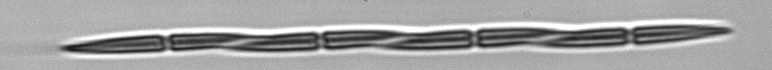
Label: Pseudo-nitzschia